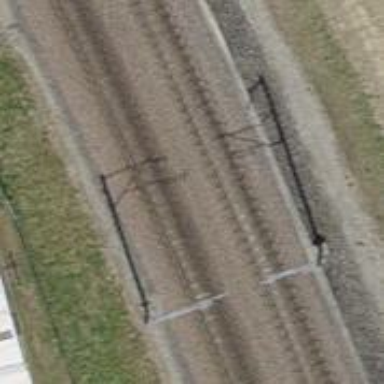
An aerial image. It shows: Narrow-gauge railway with single track. The railway is electrified with contact line.